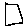
Label: square